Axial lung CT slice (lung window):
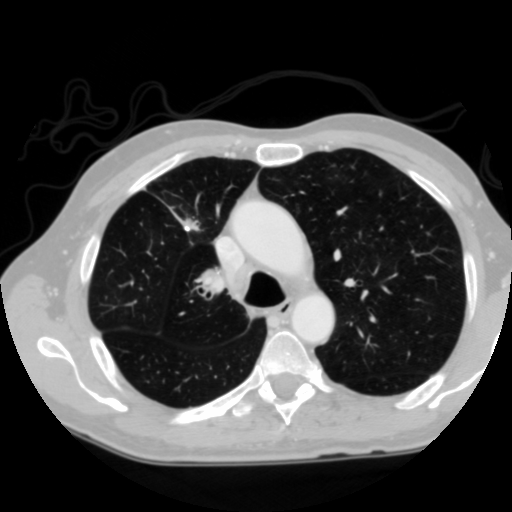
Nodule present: no